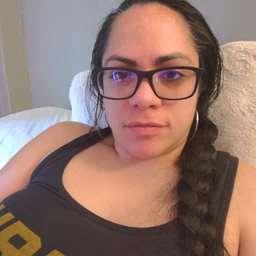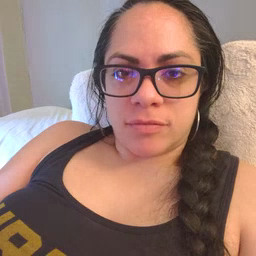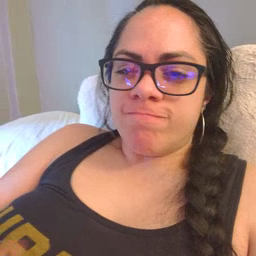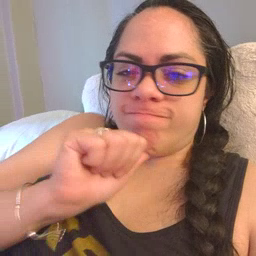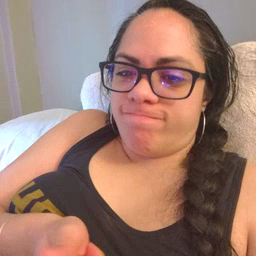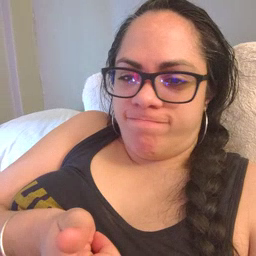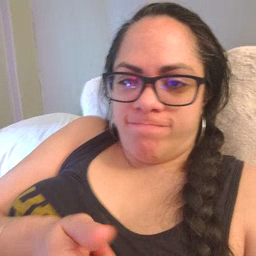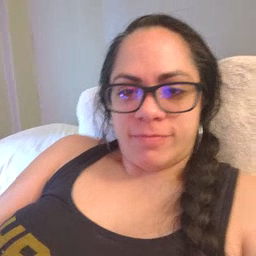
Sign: not